Question:
I am having a problem with different appearance in 'Blend/VS2012 IDE' and in 'Debugging'.
In 'IDE', the 'Rectangle' is at the center, but when it is compiled or debugged, the size of the margin is different. In my view, this occurs because the size of the window border is different. I really want to fix this problem. Any suggestions?
Thank You.
'XAML'
'''
<Window x:Class="WpfApplication2.MainWindow"
xmlns="http://schemas.microsoft.com/winfx/2006/xaml/presentation"
xmlns:x="http://schemas.microsoft.com/winfx/2006/xaml"
Title="MainWindow" Height="202" Width="194">
<Grid HorizontalAlignment="Left" Height="171" VerticalAlignment="Top" Width="186">
<Rectangle Fill="#FFF4F4F5" HorizontalAlignment="Left" Height="151" Margin="10,10,0,0" Stroke="Black" VerticalAlignment="Top" Width="166"/>
</Grid>
'''
Edited 'XAML' code:
'''
<Window x:Class="WpfApplication2.MainWindow"
xmlns="http://schemas.microsoft.com/winfx/2006/xaml/presentation"
xmlns:x="http://schemas.microsoft.com/winfx/2006/xaml"
Title="MainWindow" Height="202" Width="194">
<Grid HorizontalAlignment="Left" Height="171" VerticalAlignment="Top" Width="186">
<Rectangle Fill="#FFF4F4F5" HorizontalAlignment="Center" Height="151" Margin="10" Stroke="Black" VerticalAlignment="Center" Width="166"/>
</Grid>
'''
Result is the same. Is this problem of my PC?
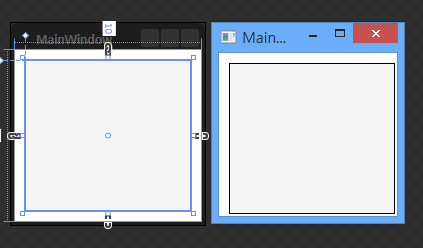
Answer: Your Problem here is Window Size includes the Chrome Size(Window Border and stuff like close/max min buttons).
Your Grid is hence the size you requested but it does not fit in the window size you've requested.
I could fix your issue to make the output window look like this, with Window size:
Width: 202
Height: 210
on Windows 8
However you should rather have your window size set to 'SizeToContent="WidthAndHeight"'
Example:
'''
<Window x:Class="WpfApplication4.MainWindow"
xmlns="http://schemas.microsoft.com/winfx/2006/xaml/presentation"
xmlns:x="http://schemas.microsoft.com/winfx/2006/xaml"
xmlns:local="clr-namespace:WpfApplication4"
x:Name="window"
Title="MainWindow"
SizeToContent="WidthAndHeight">
<Grid HorizontalAlignment="Left" Height="171" VerticalAlignment="Top" Width="186">
<Rectangle Fill="#FFF4F4F5" HorizontalAlignment="Left" Height="151" Margin="10,10,0,0" Stroke="Black" VerticalAlignment="Top" Width="166"/>
</Grid>
</Window>
'''
Your thus not assuming Chrome sizes which might be different from different versions of Windows.
You should also get <URL>. It helps you debug such issues very easily, It shows a red border on a control when you hover on it with Shift+Ctrl, so you can actually see the 'Grid' extend past the visible Window while showing the actual Element Layout of your UI